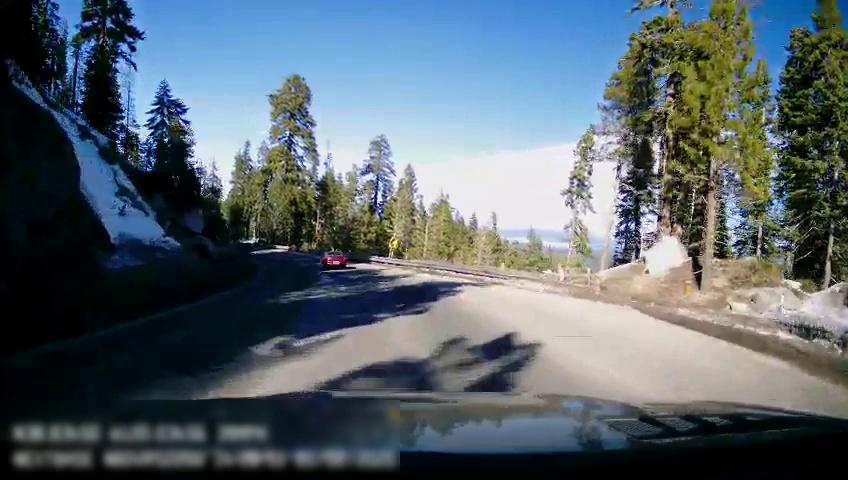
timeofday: Day
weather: Sunny
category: Drivable Space
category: Vehicles | Car
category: Lanes | Opposite Lane
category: Traffic | Signs